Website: walmart
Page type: address-validator
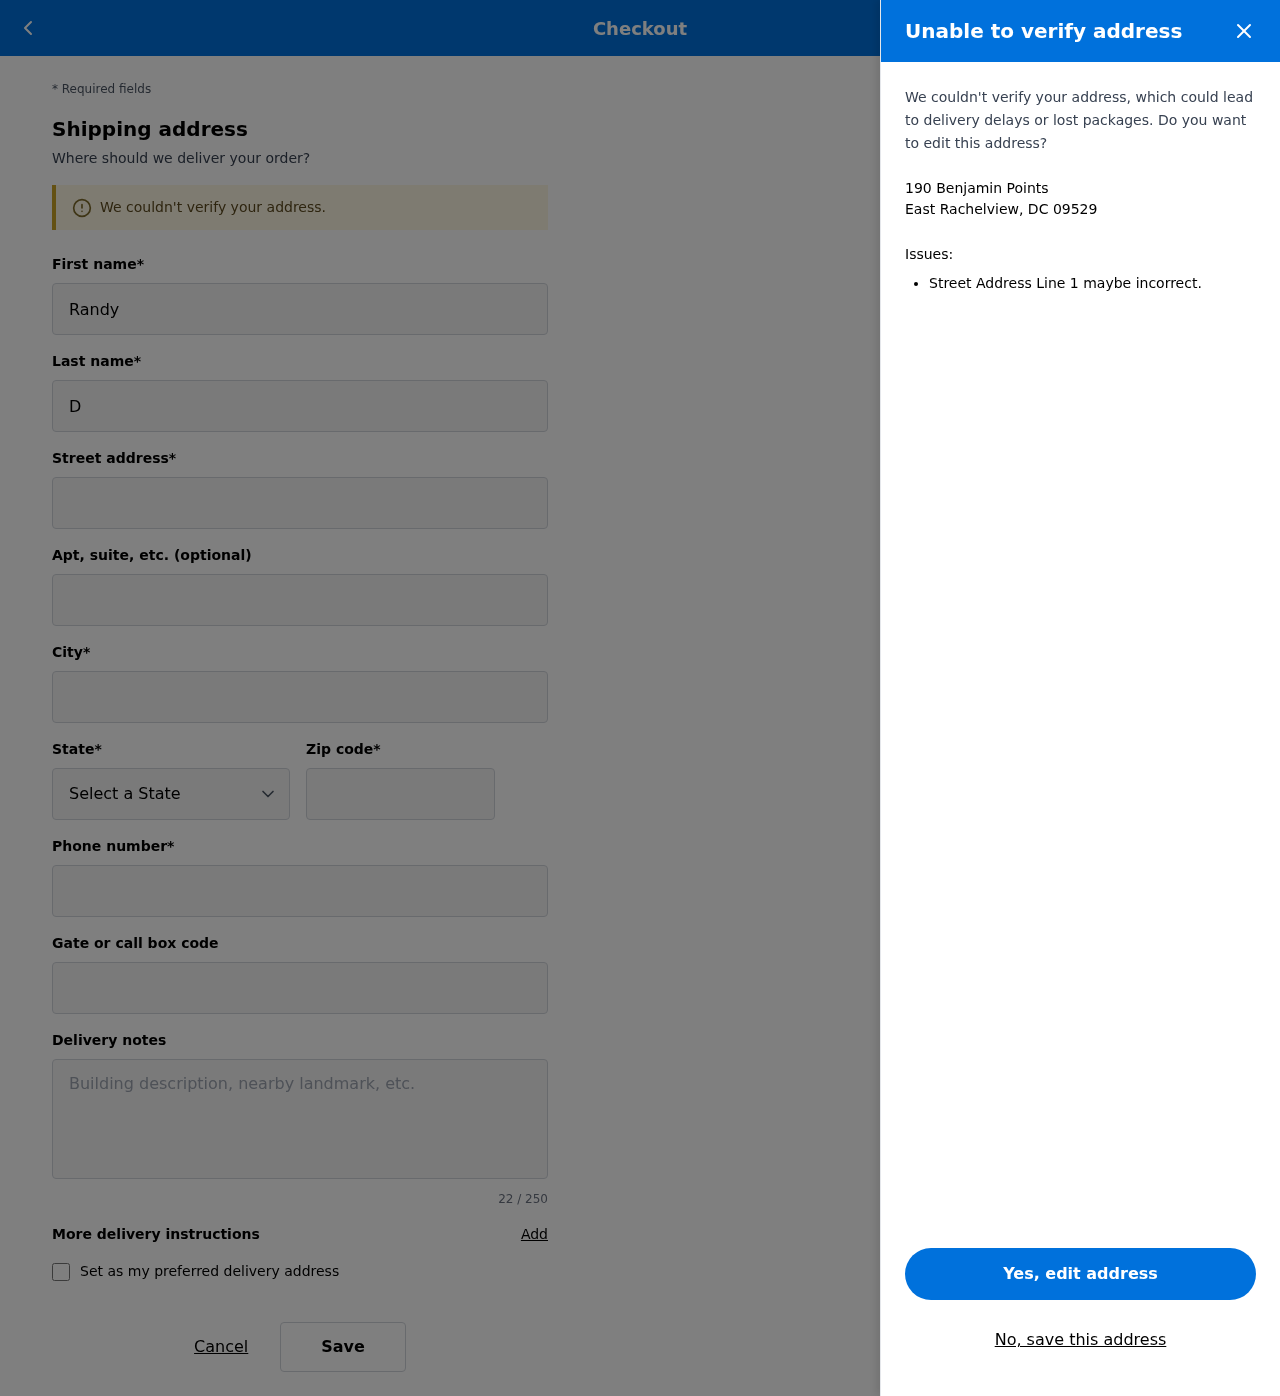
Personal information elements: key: PII_CITY_STATE_ZIP
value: East Rachelview, DC 09529
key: PII_DELIVERY_INSTRUCTIONS
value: Leave at side entrance
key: PII_STATE_ABBR
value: DC
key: PII_STREET
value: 190 Benjamin Points
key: PII_FIRSTNAME
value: Randy
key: PII_LASTNAME
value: Diaz
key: PII_CITY
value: East Rachelview
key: PII_POSTCODE
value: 09529
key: PII_PHONE
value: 4656031629
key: PII_SECURITY_CODE
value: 095